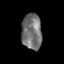
Tissue: skin
Cell type: Epithelial cells
Senescence score: 0.2198
Nuclear area (px): 706
Mean DAPI intensity: 114.003